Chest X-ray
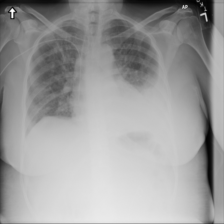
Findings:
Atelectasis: negative
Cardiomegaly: negative
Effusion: negative
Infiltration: negative
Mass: negative
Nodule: negative
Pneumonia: negative
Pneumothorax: negative
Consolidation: negative
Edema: negative
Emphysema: negative
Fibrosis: negative
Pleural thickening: negative
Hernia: negative